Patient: sex M, age 60
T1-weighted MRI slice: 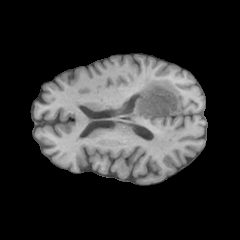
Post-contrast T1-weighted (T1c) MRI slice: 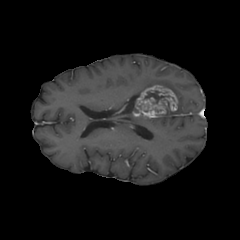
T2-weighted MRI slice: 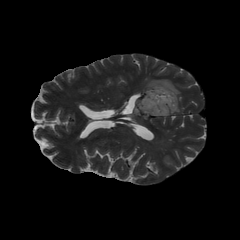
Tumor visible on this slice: yes
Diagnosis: Glioblastoma, IDH-wildtype
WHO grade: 4